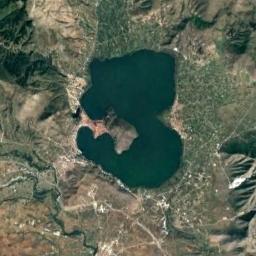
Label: lake